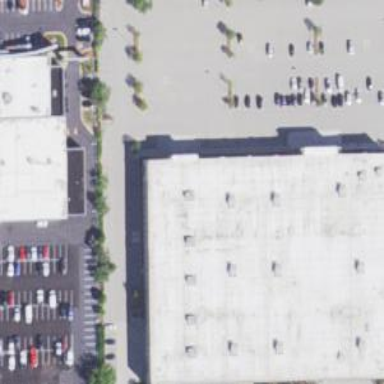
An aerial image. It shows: Retail building near golf course.